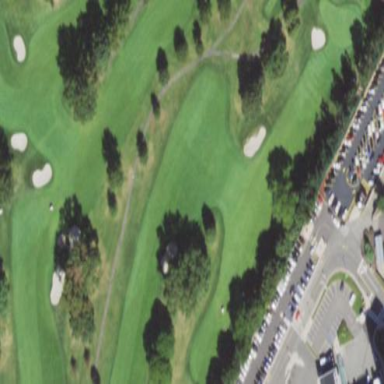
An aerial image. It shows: Grassy area designated as golf fairway.